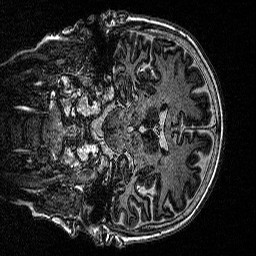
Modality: MP2RAGE
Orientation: coronal
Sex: female
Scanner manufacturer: siemens
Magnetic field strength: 3 T
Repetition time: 5 s
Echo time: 0.00292 s